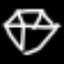
Label: diamond